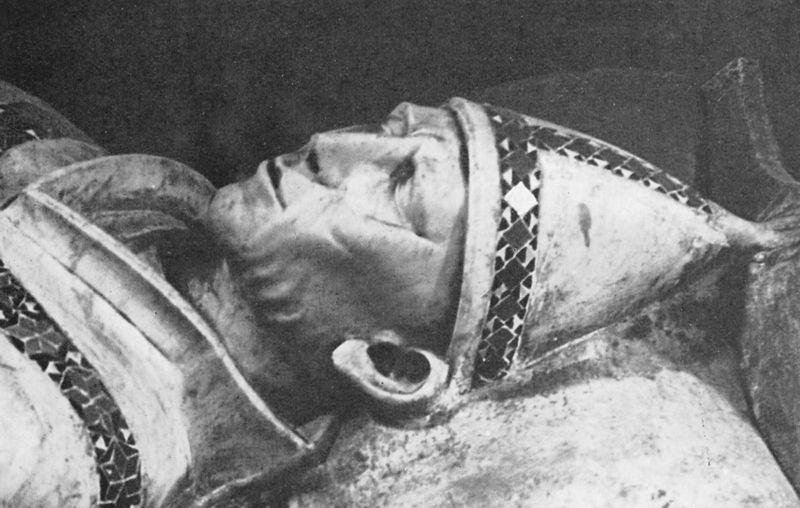
Titel: Grabmal für Papst Clemens IV.
Standort: Viterbo, S. Francesco (EU - I - Latium)
Schlagwörter: haut, mann, schlaf, weiß, grau, hut, marmor, mund, nase, ohr, schwarz, muster, ornament, hemd, augen, falten, gesicht, kleidung, kragen, stein, tot, auge, gewand, mantel, borte, kinn, ohren, skulptur, statue, liegen, schlafend, bischof, kissen, papst, spitz, liegend, foto, knochen, schwarz weiss, heiliger, mitra, heilig, aufgebahrt, indien, grabmal, sarkophag, toto, mumie, mmütze, kokpf